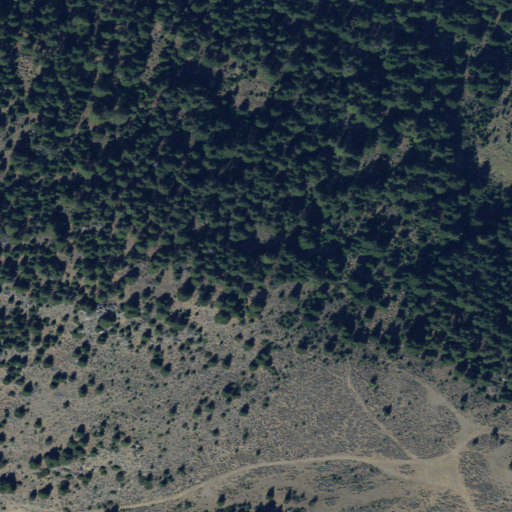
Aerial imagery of mountain in Montana named East Butte containing evergreen forest and shrub